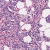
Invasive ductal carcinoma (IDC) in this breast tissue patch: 1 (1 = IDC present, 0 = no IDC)